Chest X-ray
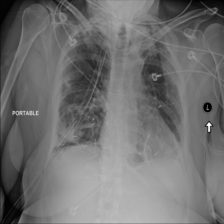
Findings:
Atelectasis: negative
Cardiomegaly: negative
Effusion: negative
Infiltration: negative
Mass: negative
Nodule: negative
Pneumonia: negative
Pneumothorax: negative
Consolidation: negative
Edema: negative
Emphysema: negative
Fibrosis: negative
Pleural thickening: negative
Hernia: negative